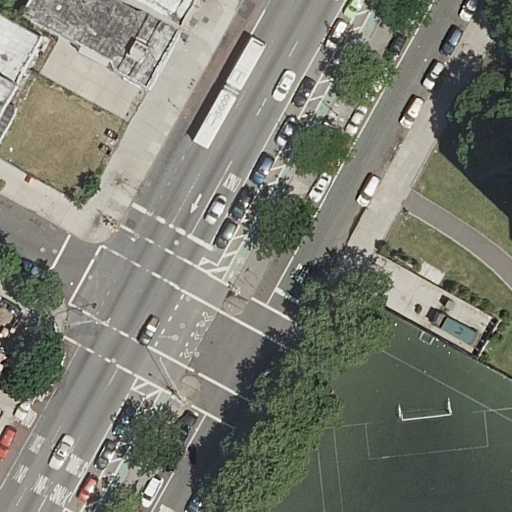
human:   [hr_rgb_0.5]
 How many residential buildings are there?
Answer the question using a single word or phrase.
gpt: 4

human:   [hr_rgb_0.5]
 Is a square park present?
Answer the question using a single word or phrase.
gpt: no

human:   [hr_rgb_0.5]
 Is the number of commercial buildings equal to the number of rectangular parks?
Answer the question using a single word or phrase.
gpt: yes

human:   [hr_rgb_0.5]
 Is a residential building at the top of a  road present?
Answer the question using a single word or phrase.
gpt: yes

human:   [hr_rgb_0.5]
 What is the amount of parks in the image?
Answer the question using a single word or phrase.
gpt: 1

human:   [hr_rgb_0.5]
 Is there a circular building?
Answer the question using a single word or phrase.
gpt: no

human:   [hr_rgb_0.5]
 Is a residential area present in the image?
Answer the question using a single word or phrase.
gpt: yes

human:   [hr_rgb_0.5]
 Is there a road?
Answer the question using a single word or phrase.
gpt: yes

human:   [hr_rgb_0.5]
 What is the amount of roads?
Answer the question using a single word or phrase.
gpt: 5

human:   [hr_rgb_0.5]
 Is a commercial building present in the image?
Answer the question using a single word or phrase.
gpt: no

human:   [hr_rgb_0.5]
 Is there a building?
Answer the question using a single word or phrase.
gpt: yes

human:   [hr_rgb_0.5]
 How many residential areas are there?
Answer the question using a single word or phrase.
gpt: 1

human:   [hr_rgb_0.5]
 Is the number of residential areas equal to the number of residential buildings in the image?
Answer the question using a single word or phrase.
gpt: no

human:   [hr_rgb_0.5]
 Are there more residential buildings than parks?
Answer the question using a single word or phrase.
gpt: yes

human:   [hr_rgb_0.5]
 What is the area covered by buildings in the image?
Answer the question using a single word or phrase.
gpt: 890m2

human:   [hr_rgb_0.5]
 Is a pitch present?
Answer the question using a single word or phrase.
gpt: yes

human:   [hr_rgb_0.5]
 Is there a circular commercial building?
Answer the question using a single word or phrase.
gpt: no

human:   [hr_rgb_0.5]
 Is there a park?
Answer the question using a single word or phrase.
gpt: yes

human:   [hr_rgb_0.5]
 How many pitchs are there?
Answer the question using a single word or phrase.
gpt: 1

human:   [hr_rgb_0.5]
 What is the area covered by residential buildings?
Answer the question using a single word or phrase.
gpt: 890m2

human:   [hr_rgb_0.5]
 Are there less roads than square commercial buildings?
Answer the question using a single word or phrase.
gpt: no

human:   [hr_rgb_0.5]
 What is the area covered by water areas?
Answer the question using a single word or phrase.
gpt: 0m2

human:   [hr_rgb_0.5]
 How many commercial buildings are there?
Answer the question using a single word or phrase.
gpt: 0

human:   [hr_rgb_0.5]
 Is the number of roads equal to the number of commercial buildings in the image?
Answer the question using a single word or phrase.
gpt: no

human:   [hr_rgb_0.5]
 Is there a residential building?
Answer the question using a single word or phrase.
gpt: yes

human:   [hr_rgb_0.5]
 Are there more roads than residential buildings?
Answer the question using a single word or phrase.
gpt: yes

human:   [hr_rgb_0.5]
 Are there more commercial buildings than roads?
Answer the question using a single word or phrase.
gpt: no

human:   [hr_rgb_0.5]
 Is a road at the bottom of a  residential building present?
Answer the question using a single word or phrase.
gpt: yes

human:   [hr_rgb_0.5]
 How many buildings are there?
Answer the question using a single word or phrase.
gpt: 4

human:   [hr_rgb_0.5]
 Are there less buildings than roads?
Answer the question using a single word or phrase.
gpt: yes

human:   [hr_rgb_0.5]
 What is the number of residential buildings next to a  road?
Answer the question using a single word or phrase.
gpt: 4

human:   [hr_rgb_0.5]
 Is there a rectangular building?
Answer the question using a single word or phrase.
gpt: yes

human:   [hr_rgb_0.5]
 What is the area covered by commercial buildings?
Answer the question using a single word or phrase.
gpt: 0m2

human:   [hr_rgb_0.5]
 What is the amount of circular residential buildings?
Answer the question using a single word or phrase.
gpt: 0

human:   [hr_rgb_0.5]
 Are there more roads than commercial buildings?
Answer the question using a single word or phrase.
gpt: yes

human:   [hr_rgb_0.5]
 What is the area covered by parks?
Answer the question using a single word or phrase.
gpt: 4327m2

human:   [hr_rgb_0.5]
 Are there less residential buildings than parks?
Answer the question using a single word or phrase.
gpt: no

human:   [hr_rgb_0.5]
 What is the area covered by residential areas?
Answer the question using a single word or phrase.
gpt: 85m2

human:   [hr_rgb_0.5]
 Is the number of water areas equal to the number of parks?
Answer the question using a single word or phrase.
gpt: no

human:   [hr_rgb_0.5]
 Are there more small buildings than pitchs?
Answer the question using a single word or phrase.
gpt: no

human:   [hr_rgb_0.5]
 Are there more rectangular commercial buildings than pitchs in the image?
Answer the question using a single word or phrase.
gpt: no

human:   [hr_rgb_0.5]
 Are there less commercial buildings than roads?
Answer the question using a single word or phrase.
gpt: yes

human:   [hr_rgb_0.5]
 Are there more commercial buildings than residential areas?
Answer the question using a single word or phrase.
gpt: no

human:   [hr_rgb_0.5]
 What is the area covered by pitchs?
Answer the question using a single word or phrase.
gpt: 2204m2

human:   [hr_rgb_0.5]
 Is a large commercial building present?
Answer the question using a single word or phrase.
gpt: no

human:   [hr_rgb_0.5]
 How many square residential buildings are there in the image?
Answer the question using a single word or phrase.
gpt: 0

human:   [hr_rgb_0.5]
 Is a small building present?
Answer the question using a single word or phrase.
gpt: yes

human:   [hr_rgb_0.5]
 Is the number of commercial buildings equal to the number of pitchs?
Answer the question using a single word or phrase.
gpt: no

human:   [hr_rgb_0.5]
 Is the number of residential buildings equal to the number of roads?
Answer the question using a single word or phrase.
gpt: no

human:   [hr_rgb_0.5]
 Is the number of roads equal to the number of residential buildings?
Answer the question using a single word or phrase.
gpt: no

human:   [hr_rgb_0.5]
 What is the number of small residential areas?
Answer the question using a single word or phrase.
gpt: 1

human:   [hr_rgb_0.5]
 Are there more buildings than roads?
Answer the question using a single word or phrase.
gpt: no

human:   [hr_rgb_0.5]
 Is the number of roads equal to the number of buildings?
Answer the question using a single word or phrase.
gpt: no

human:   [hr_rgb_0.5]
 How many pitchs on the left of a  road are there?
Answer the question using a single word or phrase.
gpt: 0

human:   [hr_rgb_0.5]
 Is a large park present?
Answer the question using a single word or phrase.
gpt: yes

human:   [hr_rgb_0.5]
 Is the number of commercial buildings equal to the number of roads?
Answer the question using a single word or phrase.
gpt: no

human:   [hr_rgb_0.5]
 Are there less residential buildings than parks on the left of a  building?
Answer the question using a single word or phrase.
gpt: no

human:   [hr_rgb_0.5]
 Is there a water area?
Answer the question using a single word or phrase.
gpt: no

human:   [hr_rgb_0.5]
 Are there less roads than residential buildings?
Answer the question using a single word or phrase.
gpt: no

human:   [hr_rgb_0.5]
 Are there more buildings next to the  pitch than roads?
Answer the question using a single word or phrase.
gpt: no

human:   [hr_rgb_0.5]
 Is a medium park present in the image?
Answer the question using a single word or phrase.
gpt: no

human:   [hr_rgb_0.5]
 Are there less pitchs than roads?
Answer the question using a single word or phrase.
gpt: yes

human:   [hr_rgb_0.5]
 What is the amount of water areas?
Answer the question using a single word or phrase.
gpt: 0

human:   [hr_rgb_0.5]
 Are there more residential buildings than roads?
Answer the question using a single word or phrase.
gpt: no